Field crop: maize
Growth stage: 2
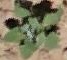
Species: chenopodium